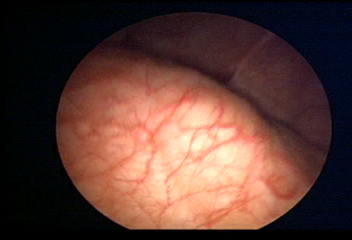
Modality: WLC
Class: Normal mucosa
Bladder cancer association: No